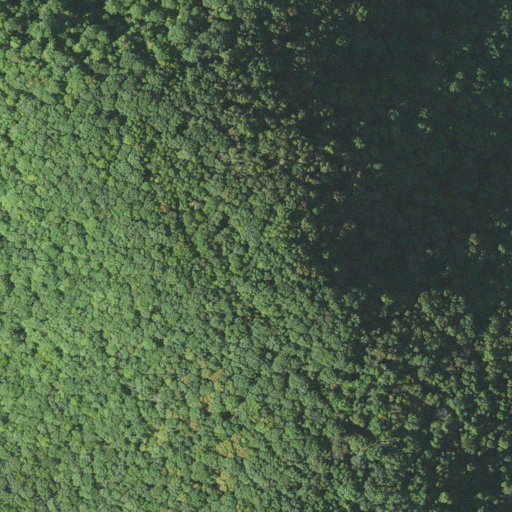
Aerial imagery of mountain in North Carolina named Cane Creek Mountain containing deciduous forest, mixed forest, and open development